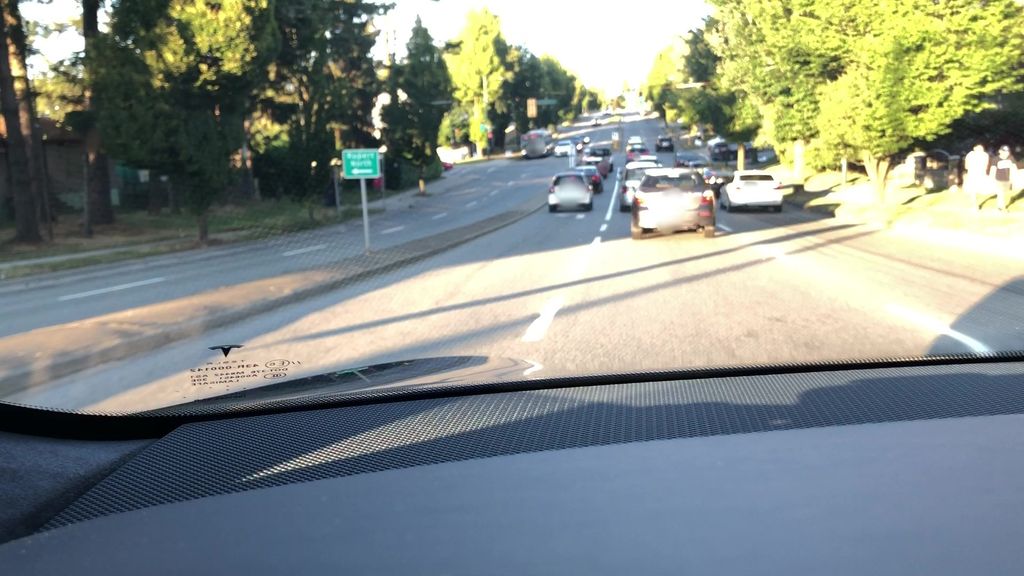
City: vancouver